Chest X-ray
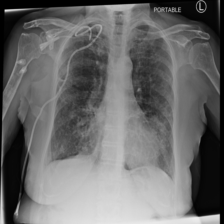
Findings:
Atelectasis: negative
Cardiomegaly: negative
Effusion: negative
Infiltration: negative
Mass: negative
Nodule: negative
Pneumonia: negative
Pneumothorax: positive
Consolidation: negative
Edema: negative
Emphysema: negative
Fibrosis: negative
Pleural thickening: negative
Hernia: negative